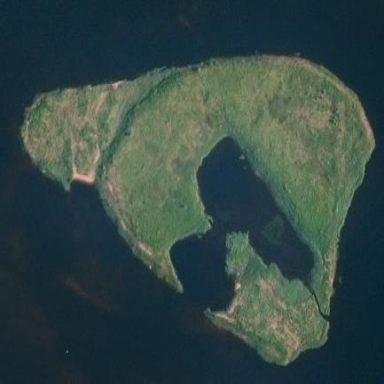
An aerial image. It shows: Islet surrounded by grassland.